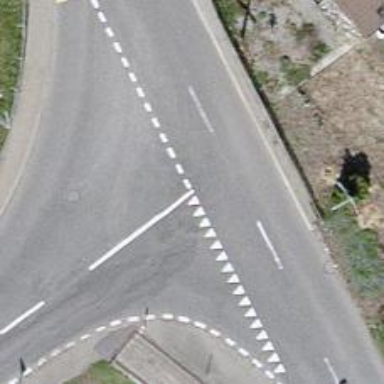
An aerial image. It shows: Road with "give way" sign.